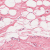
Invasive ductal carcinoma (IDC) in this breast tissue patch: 0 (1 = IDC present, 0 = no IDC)